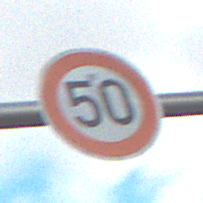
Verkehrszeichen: Geschwindigkeit50
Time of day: SunriseSunset
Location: Outdoor (RoadRail)
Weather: PartlyCloudy
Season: NotSpecified
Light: Natural